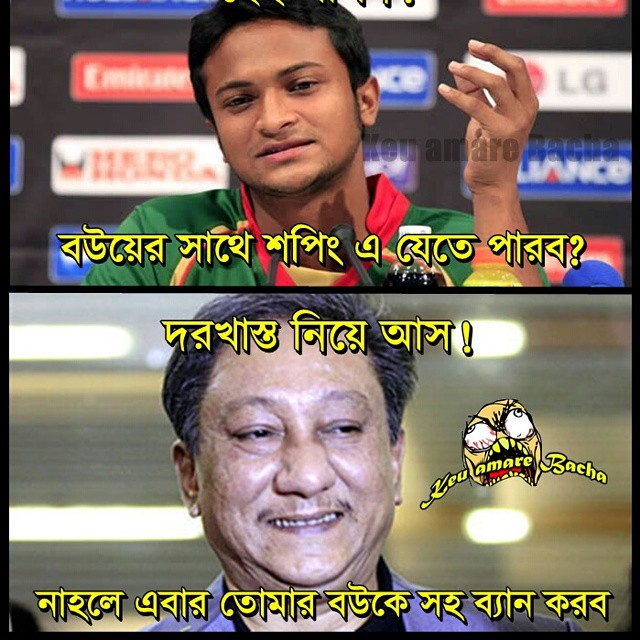
Caption: বউয়ের সাথে শপিং এ যেতে পারব ? দরখাস্ত নিয়ে আস! নাহলে এবার তোমার বউকে সহ ব্যান করব
Label: hate